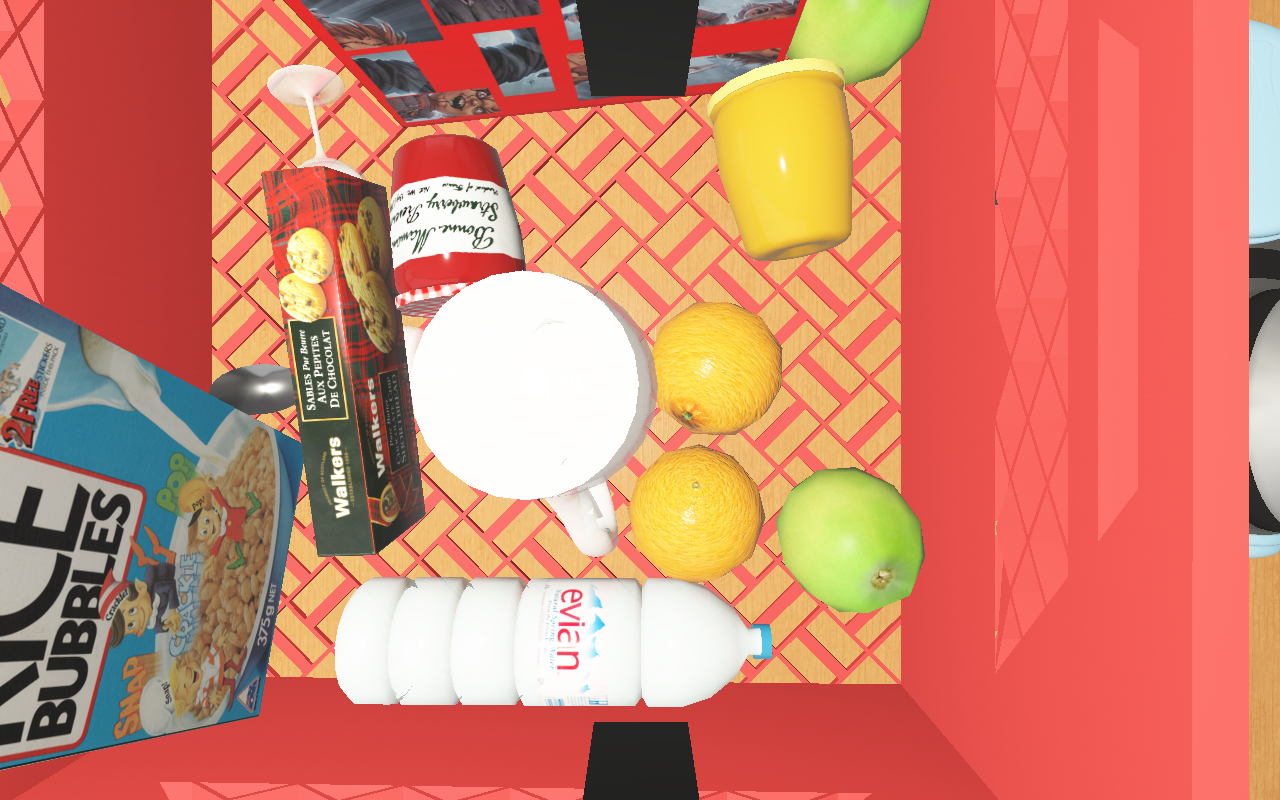
Objects in the scene:
carafe
apple
apple
orange
orange
plate
wineglass
jam jar
cereal box